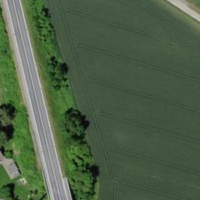
EUNIS habitat code: 52
Species observed at this site:
Cyperus esculentus
Himantoglossum hircinum